Interaction volume radius: 10 \u00c5
Interaction volume height: 10 \u00c5
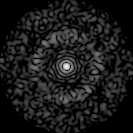
Disorder parameter: 0.825